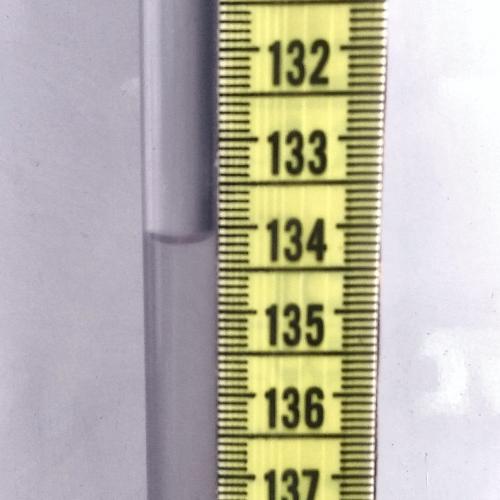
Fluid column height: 134.1 cm